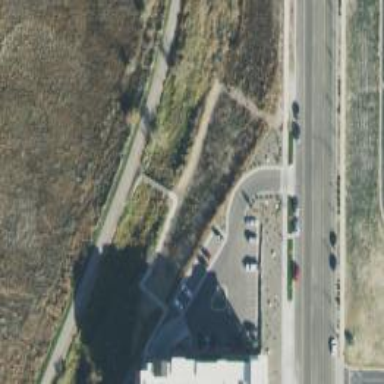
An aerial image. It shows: Path.